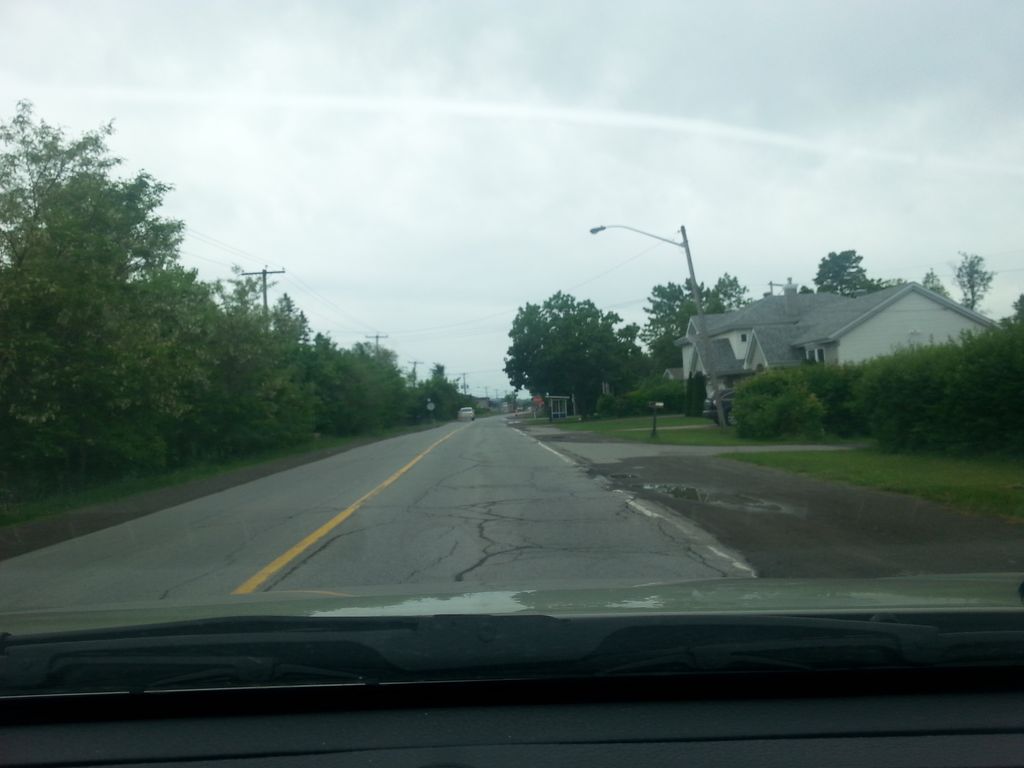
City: montreal